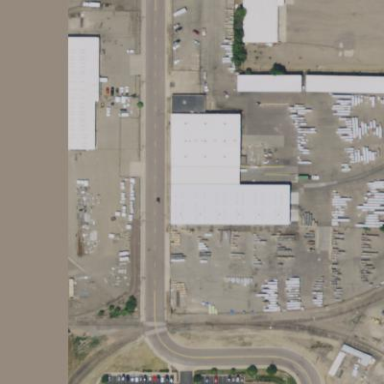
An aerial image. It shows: Commercial building.